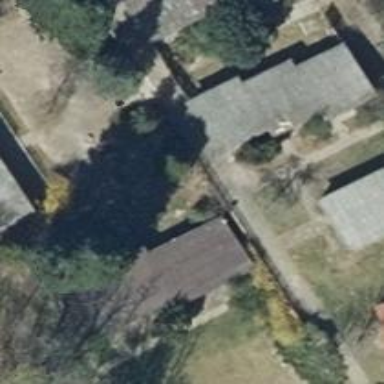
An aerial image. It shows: Bungalow-style building.